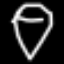
Label: diamond